Field crop: tomato
Growth stage: 2
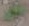
Species: solanum